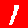
Digit: 1